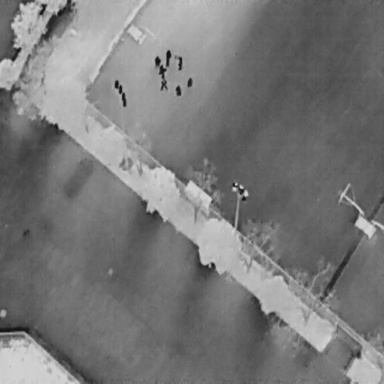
There are seven People in the infrared image.